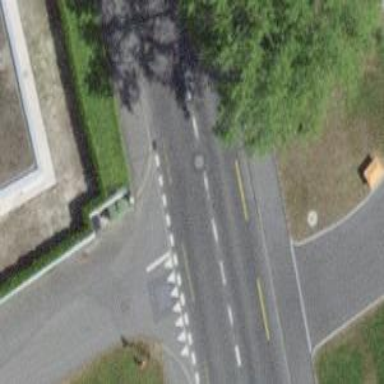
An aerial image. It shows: Kerb serving as barrier.